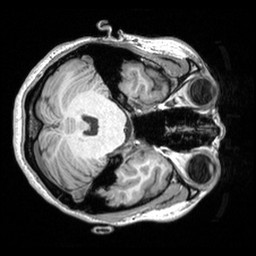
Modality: T1w
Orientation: axial
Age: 23
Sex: female
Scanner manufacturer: siemens
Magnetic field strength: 3 T
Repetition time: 2.53 s
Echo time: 0.00298 s